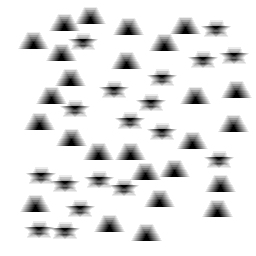
Squares: 0
Triangles: 26
Stars: 18
Total shapes: 44